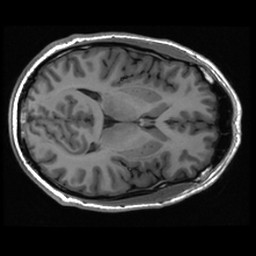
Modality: T1w
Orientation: axial
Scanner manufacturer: ge
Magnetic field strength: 3 T
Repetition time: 0.00614 s
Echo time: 0.002004 s